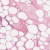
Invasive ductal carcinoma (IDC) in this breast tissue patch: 0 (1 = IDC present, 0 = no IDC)